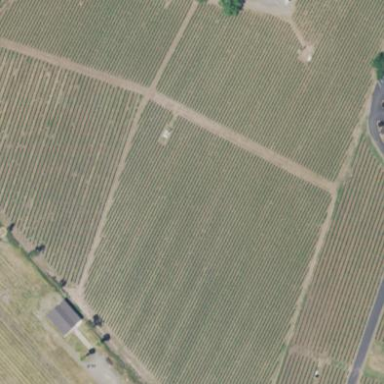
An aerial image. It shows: Vineyard where grapes are grown.